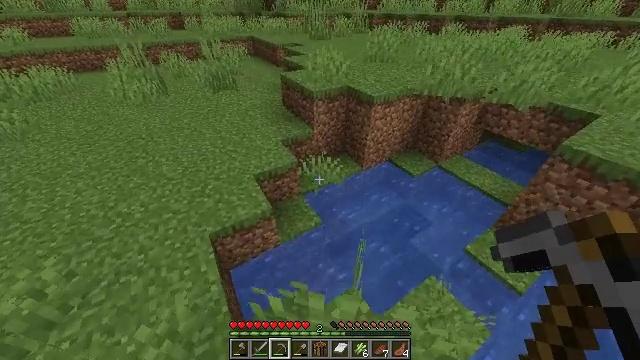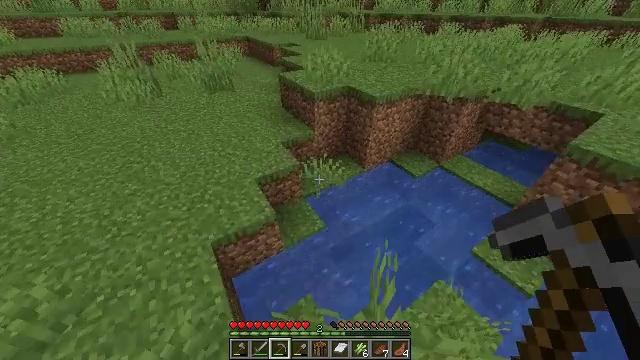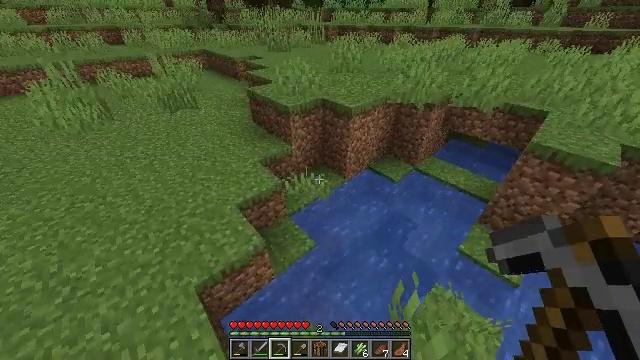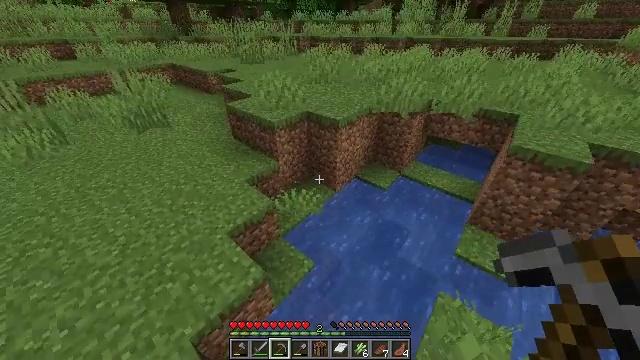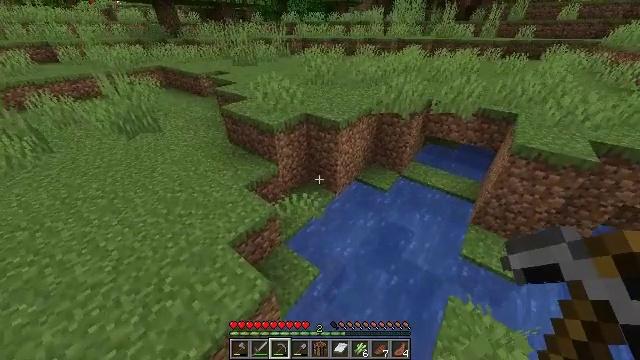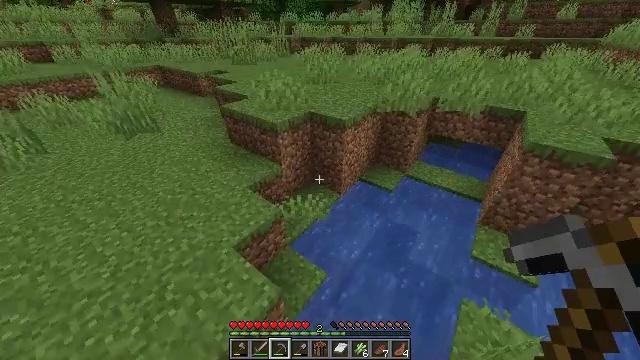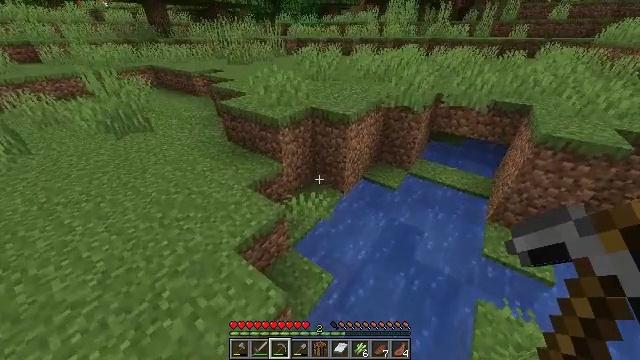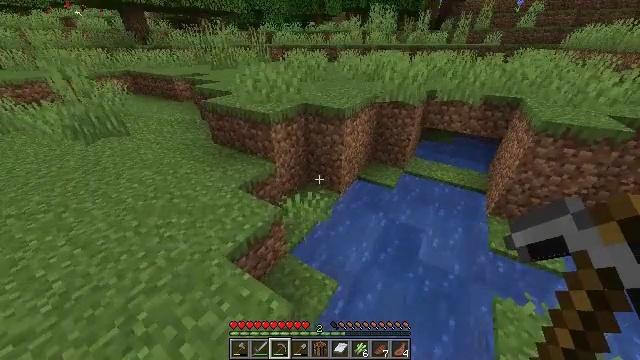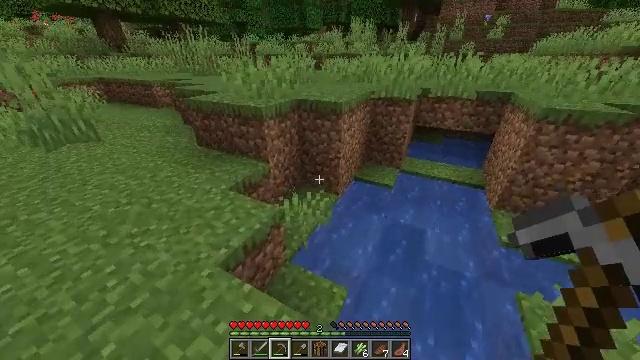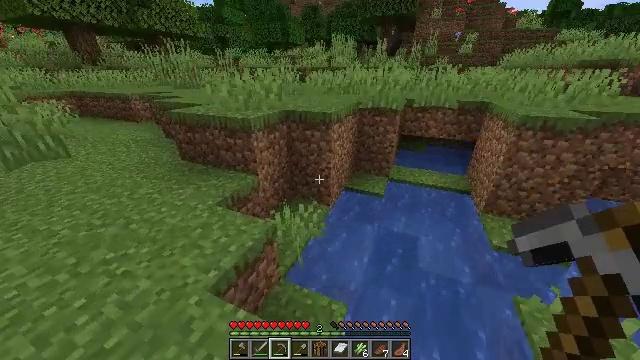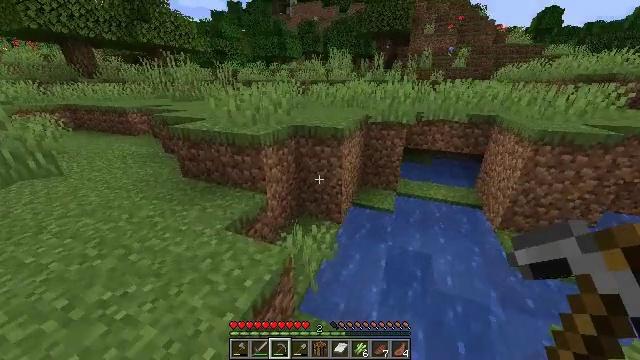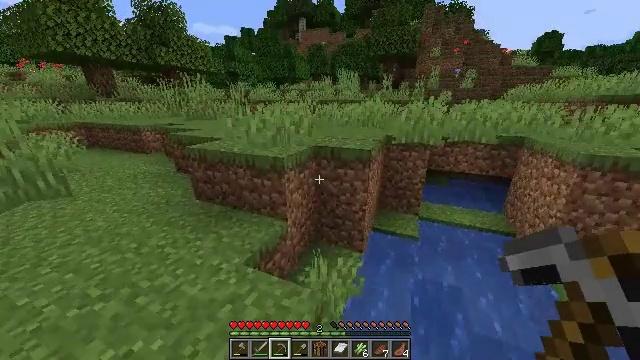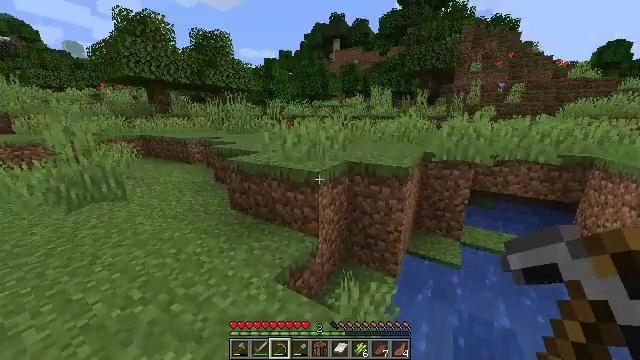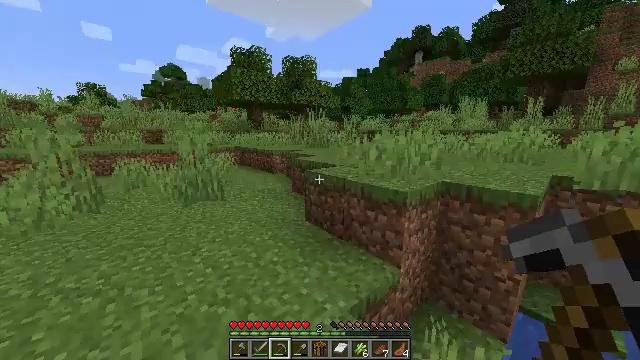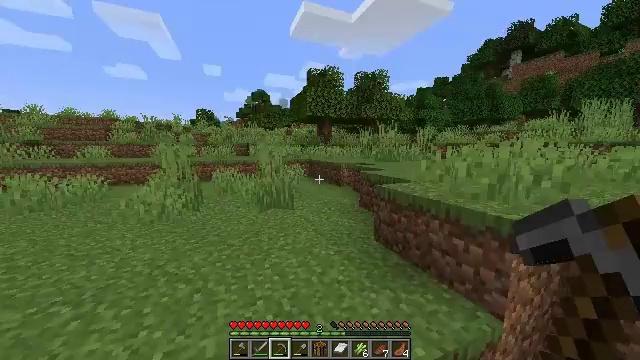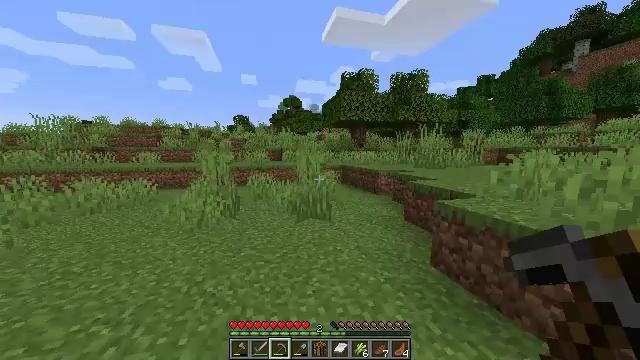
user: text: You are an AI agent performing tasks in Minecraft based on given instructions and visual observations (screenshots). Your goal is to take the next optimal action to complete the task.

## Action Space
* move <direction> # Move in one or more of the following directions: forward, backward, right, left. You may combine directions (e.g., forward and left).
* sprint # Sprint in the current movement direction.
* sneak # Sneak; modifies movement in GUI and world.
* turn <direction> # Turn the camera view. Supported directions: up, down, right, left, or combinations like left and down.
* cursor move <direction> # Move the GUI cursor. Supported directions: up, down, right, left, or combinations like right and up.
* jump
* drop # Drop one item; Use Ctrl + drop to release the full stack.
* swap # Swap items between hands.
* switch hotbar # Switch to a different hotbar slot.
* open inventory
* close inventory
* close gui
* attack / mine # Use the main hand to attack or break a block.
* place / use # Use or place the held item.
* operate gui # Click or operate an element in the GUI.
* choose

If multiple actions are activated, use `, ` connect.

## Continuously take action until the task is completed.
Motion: motion action
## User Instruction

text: Break the grass block.
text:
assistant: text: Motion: move forward and move left, sprint, turn right
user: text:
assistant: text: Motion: move forward and move left, sprint, turn right and up
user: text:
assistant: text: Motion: move forward and move left, sprint, turn right and up
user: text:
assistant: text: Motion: move forward and move left, sprint, turn right
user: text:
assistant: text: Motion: move forward and move left, sprint
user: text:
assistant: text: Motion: move forward and move left, sprint, turn right
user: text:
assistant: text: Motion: move forward and move left, sprint, turn right and up
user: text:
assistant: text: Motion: move forward and move left, sprint, turn right and up
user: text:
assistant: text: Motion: move forward and move left, sprint, turn right and up
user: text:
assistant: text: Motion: move forward and move left, sprint, turn right and up
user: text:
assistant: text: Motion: move forward and move left, sprint, turn left and up
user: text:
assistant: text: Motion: move forward and move left, sprint, turn left and up
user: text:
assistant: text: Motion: move forward and move left, sprint, turn left and up
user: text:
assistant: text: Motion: move forward and move left, sprint, turn left and up
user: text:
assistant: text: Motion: move forward and move left, sprint, turn left and up
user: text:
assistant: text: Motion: move forward and move left, sprint, turn left
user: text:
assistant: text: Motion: move forward and move left, turn left
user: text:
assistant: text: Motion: move forward, turn left
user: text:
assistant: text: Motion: move forward, turn left
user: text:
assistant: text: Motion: move forward, turn left and down
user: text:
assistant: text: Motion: move forward
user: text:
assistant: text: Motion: move forward
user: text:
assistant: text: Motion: move forward
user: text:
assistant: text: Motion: move forward
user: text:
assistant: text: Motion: move forward
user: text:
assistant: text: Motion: move forward
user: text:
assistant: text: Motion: move forward
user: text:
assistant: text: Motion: move forward
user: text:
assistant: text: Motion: move forward
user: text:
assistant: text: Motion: move forward